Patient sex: F
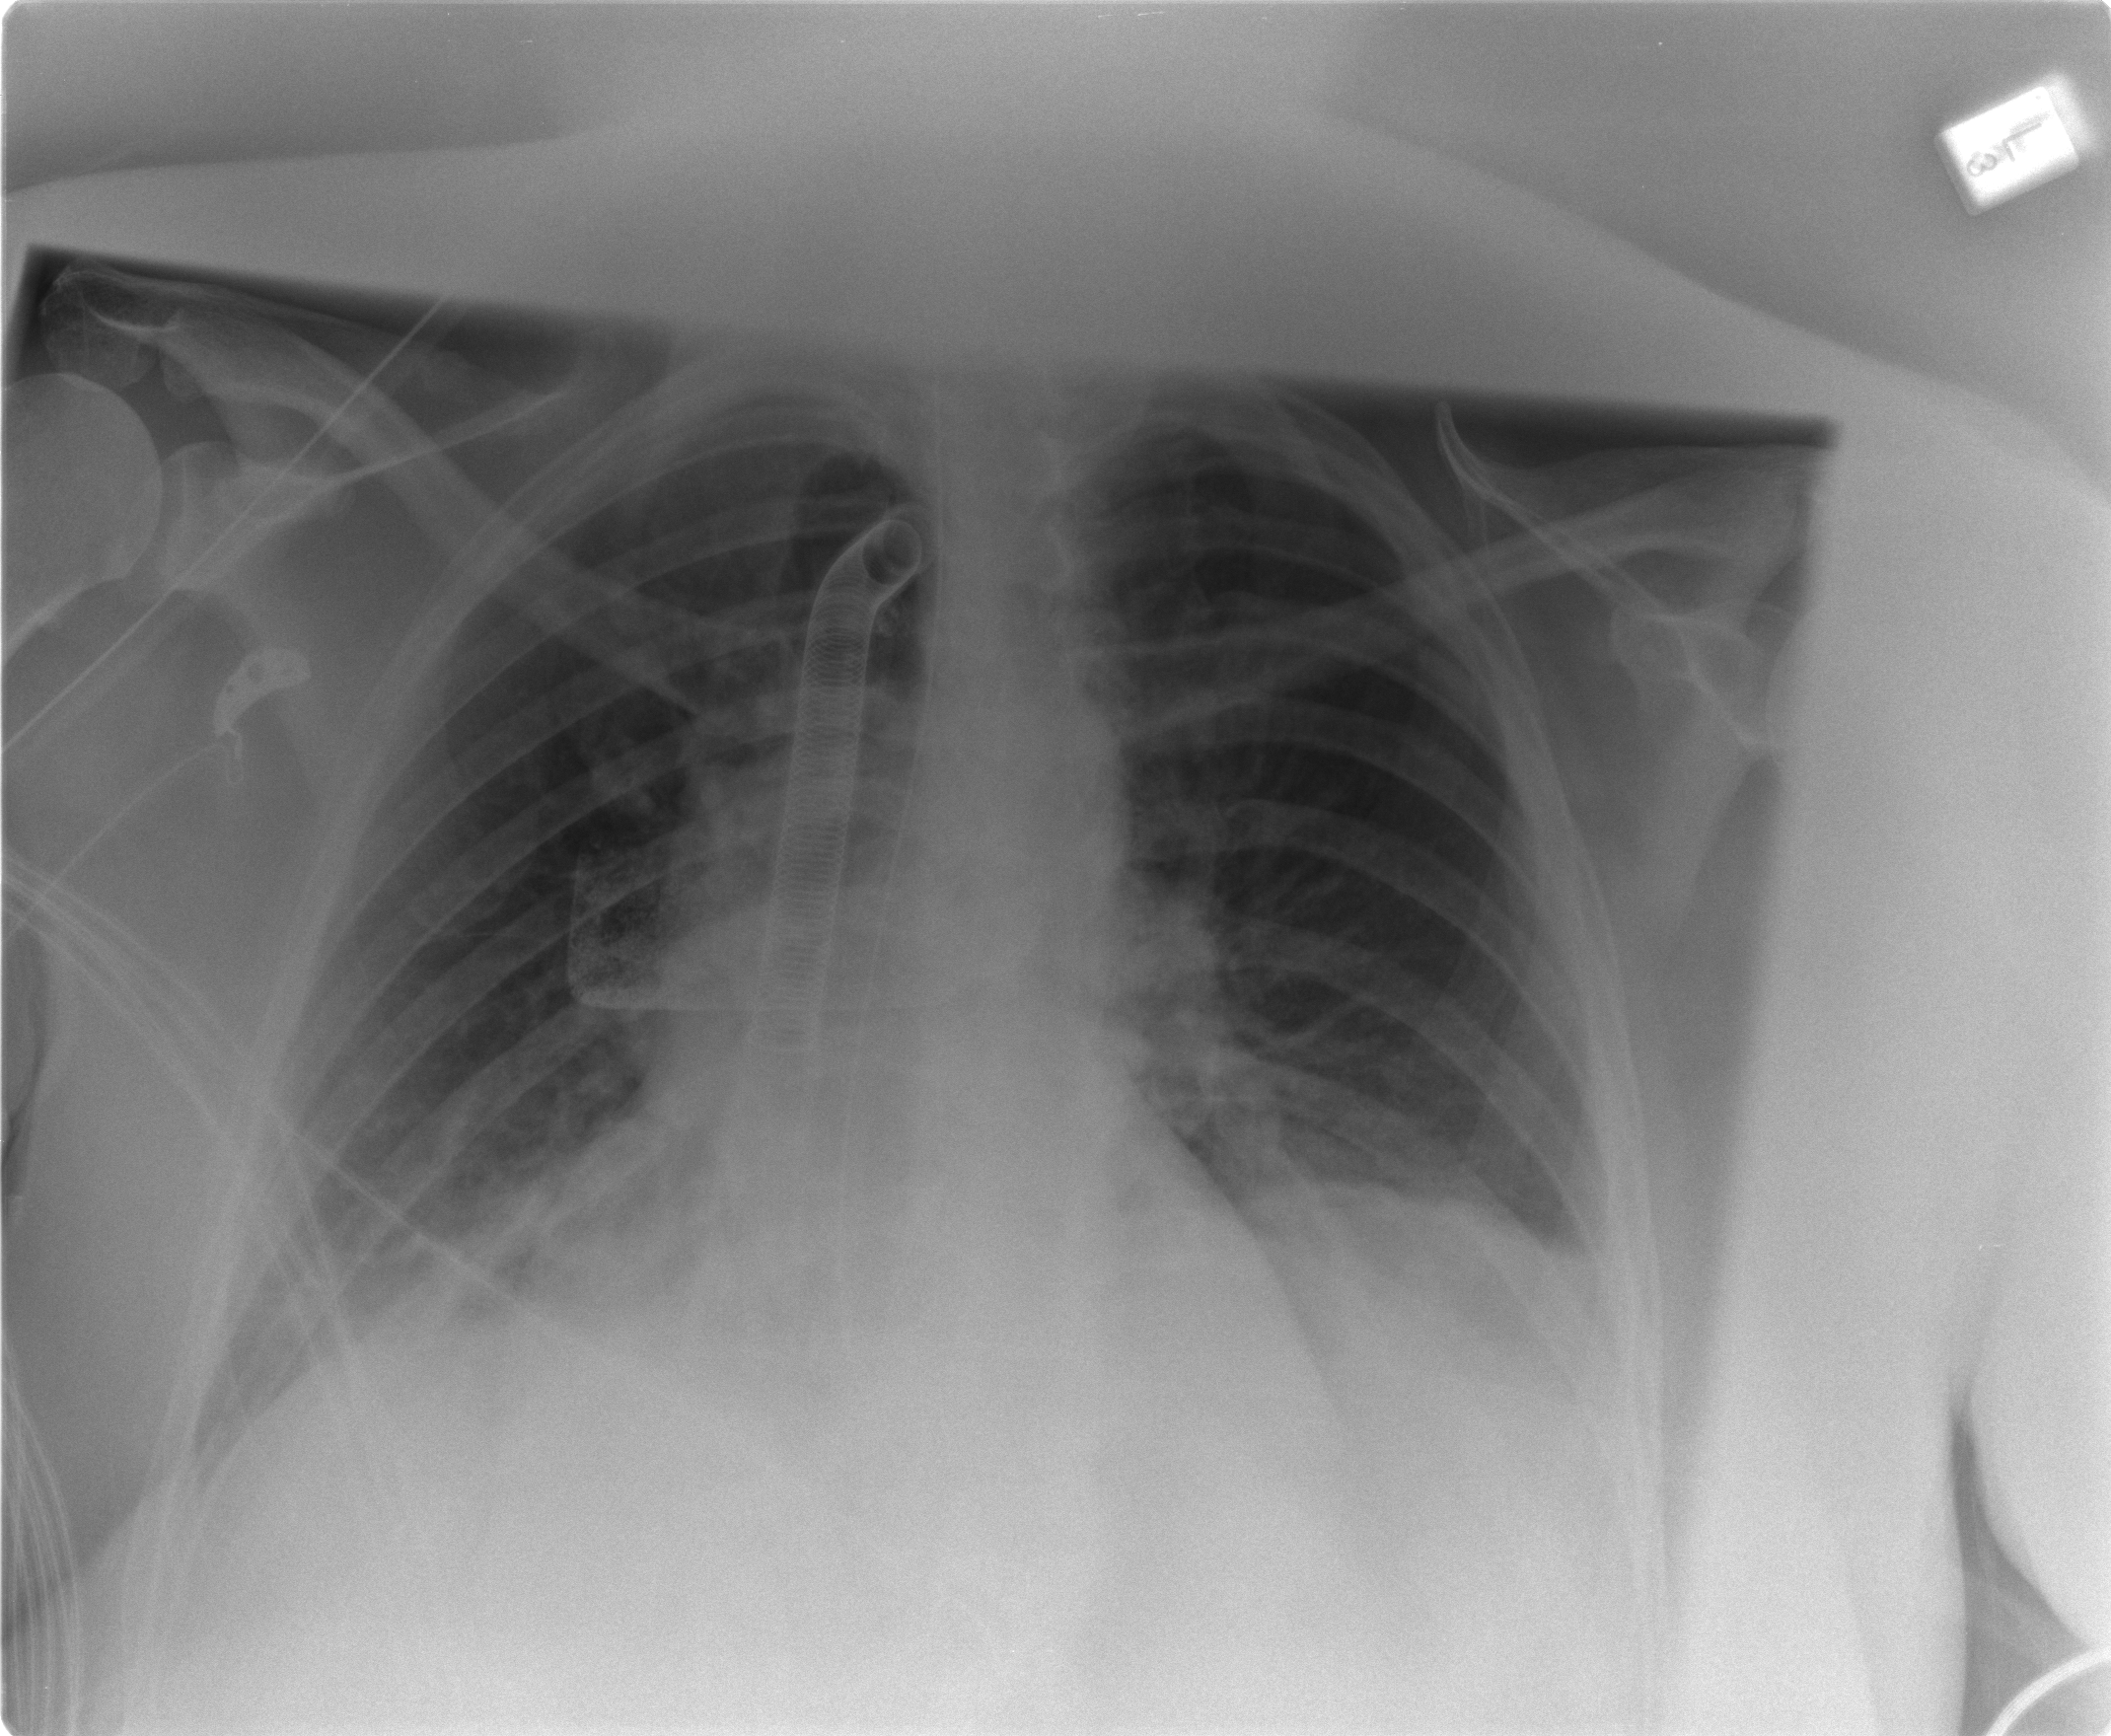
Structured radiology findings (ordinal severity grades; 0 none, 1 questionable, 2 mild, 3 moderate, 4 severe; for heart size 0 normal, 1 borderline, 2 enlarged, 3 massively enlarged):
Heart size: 2
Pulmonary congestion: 1
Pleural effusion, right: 0
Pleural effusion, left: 1
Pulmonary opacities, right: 1
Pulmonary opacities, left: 0
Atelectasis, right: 2
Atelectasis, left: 1